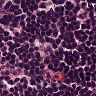
Metastatic tissue present: no